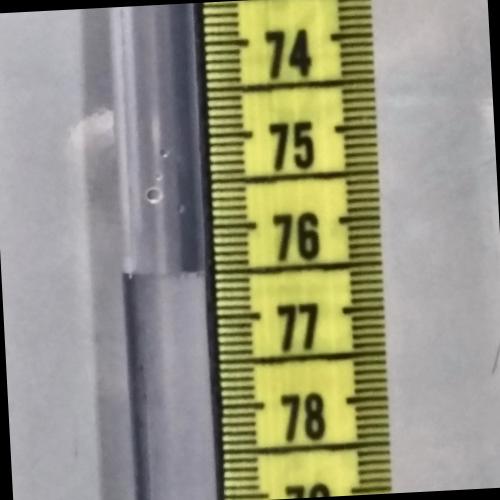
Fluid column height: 76.5 cm